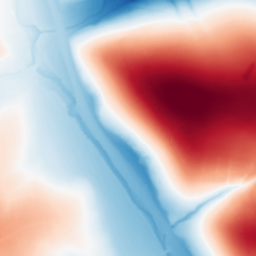
Category: trend_removal
Decomposition family: polynomial_high
Decomposition parameters: degree: 5
Upsampling method: bilinear
Upsampling parameters: scale: 8
Upsampling scale: 8